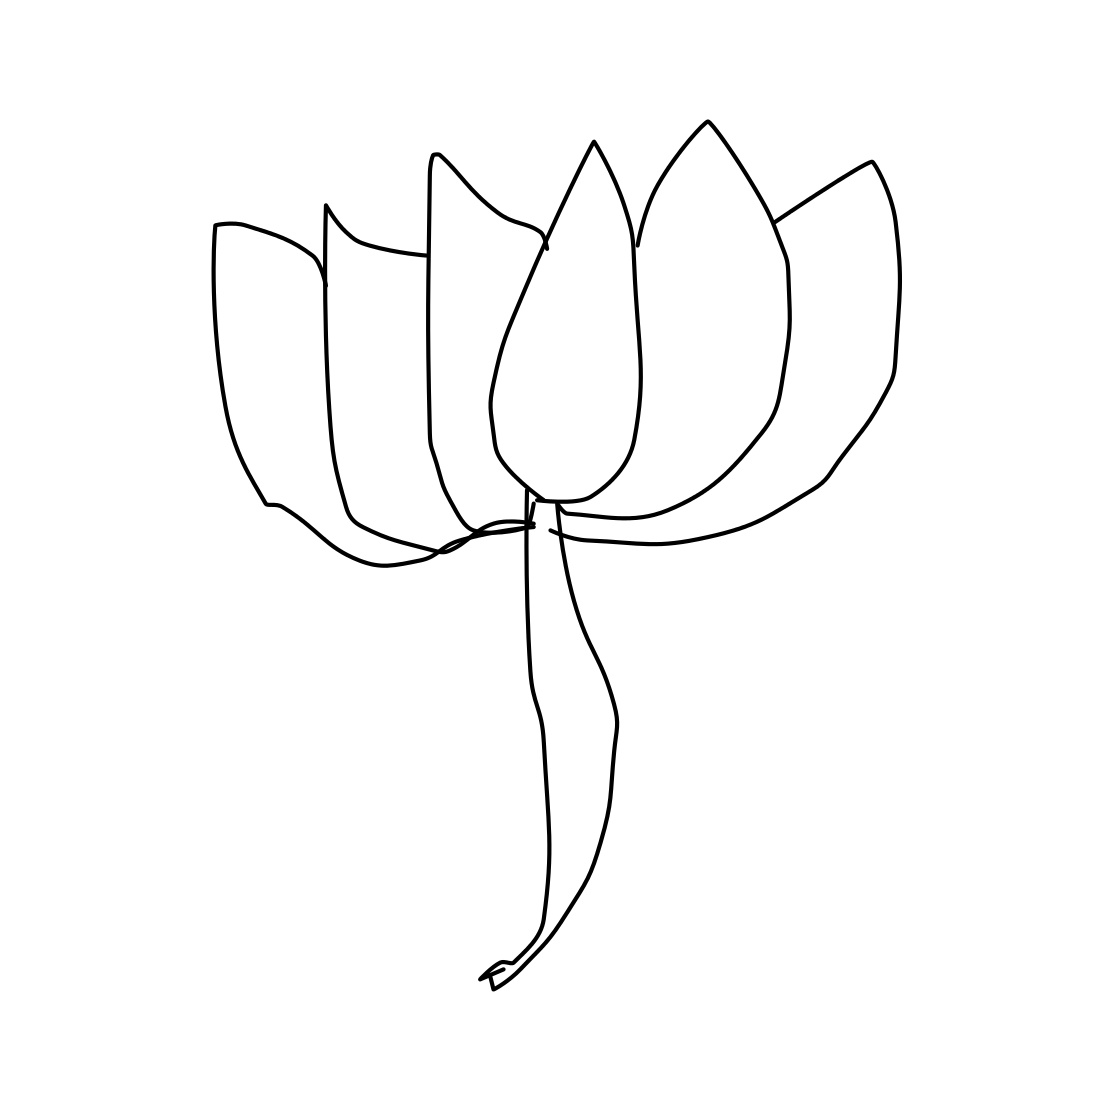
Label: flower with stem